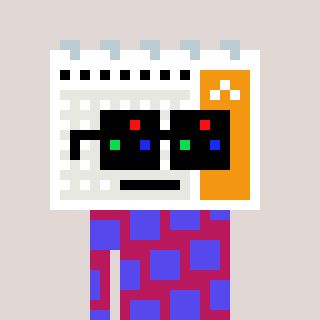
a pixel art character with square black sunglasses, a calendar-shaped head and a darkpink-colored body on a warm background